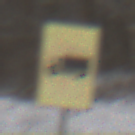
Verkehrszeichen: KFZZulaessigeGesamtmasse3Komma5TOhnePfeilsymbol
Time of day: MorningAfternoon
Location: Outdoor (Nature)
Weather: PartlyCloudy
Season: Winter
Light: Natural